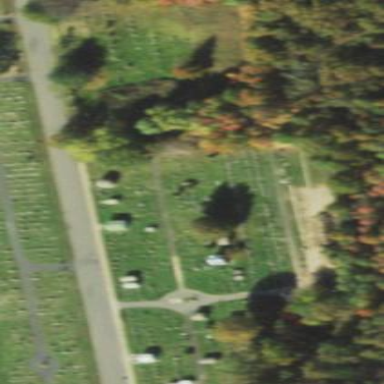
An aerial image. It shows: Cemetery.